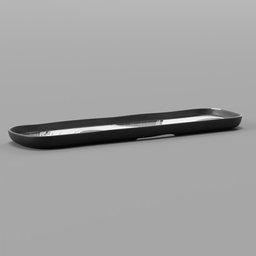
Label: decoration